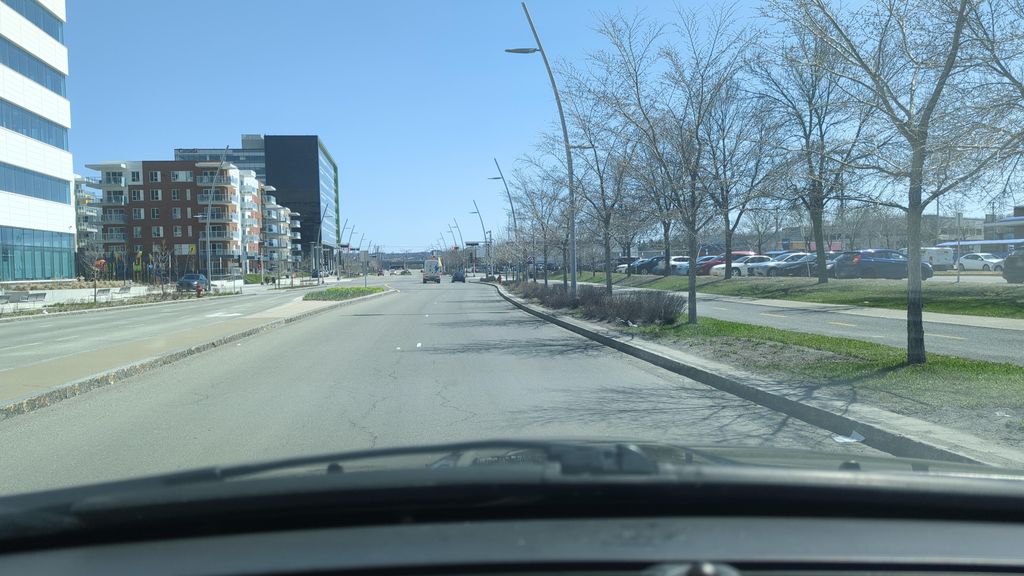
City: quebec_city